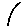
Label: line